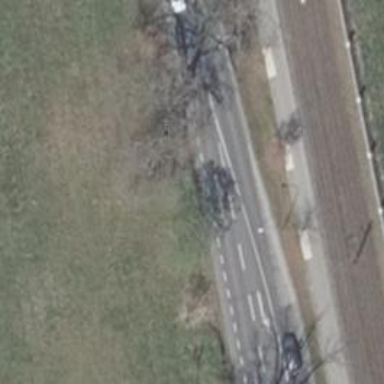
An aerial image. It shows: Primary highway with asphalt surface and dedicated lane for cycling on the left.